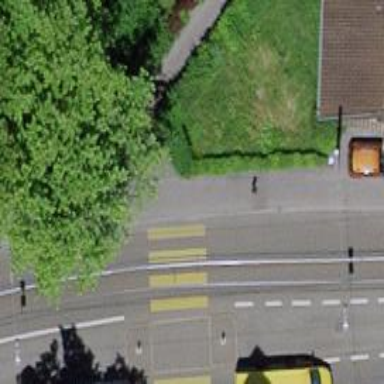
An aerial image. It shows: Kerb barrier.